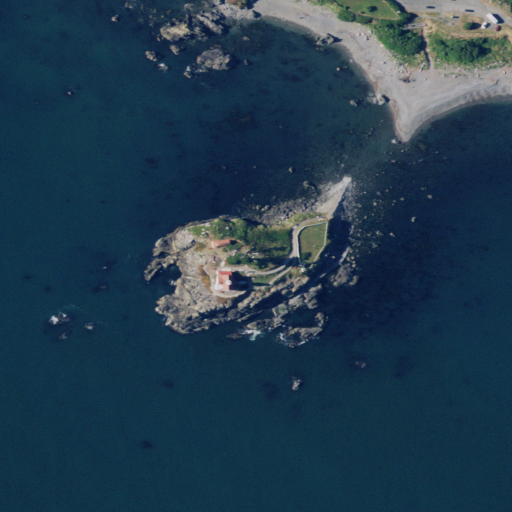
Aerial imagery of island in California named Battery Point Island containing open water, medium intensity development, herbaceous wetlands, low intensity development, barren land, shrub, high intensity development, open development, and grassland